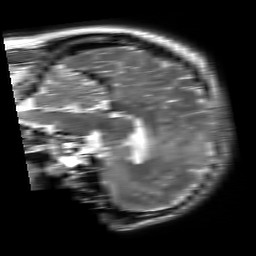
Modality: T2w
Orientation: sagittal
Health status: ill
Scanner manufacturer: siemens
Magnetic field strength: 3 T
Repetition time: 5 s
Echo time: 0.089 s